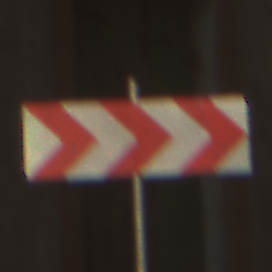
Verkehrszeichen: RichtungstafelnInKurvenGrossLinks
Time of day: Midday
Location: Outdoor (Urban)
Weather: Clear
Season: NotSpecified
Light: Natural